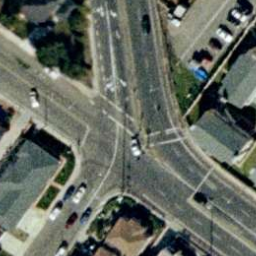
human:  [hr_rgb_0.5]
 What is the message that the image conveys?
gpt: intersection